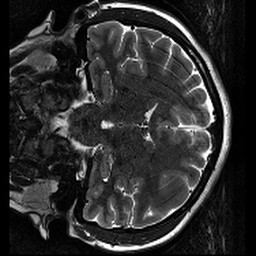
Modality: T2w
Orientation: coronal